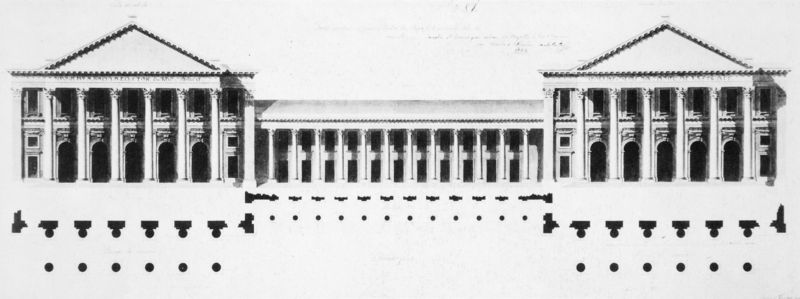
Titel: Nationaltheater in München, Entwurf II - Aufriss von Theater und Redoutensaal, Grundriss des Eingangstraktes
Künstler: Carl von Fischer
Standort: München
Institution: Architektursammlung der Technischen Universität
Schlagwörter: flügel, schatten, weiß, dreieck, fenster, grau, licht, pfeiler, schwarz, skizze, stützen, säule, säulen, tür, zeichnung, anlage, dach, gebäude, haus, schloss, architektur, präsentation, sockel, klassizismus, verbindung, front, frontal, rund, vorbau, schrift, ansicht, bogen, fassade, türen, studie, fischer, dächer, giebel, grafik, graphik, türe, pilaster, rundbogen, vorsprung, symmetrie, striche, tor, galerie, halle, foto, bögen, punkte, eingang, eingänge, gang, arkade, kolonnade, loggia, antike, kloster, münchen, palast, stockwerk, draufsicht, schwarz-weiss, text, kreise, reihe, entwurf, löcher, arkaden, kapitelle, kapitell, fries, dreiecksgiebel, portal, tore, sims, gesims, risalit, residenz, ionisch, portikus, griechisch, rundbögen, historismus, plan, tempel, museum, basis, korinthisch, laubengang, klassik, dreiecke, schaft, dreieckig, bau, anordnung, erklärung, säulenhalle, säulengang, grundriss, aufriss, bauplan, pinakothek, säulenordnung, zahnschnitt, kolonade, boullee, british, first, kolonnaden, schauseite, stützenwechsel, baustil, bauordnung, kurhaus, übersicht, architktur, planskizze, übeerbau, tympan, tympaan, ansicht#, audfiss, saäle